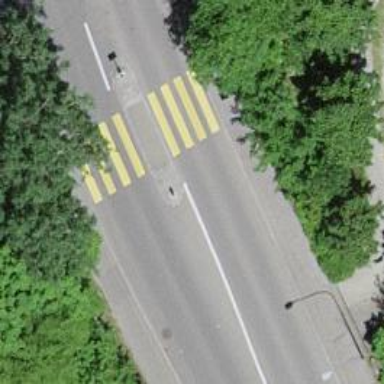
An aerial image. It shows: Zebra crossing with pedestrian island.